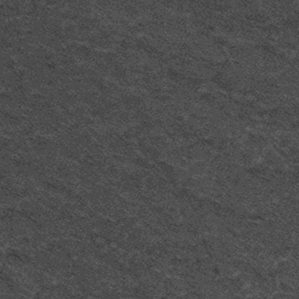
Label: frost